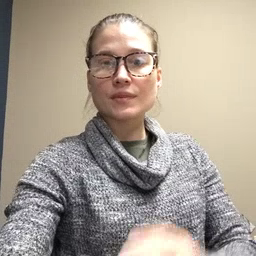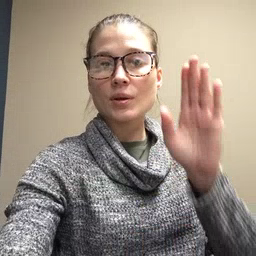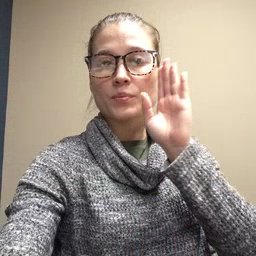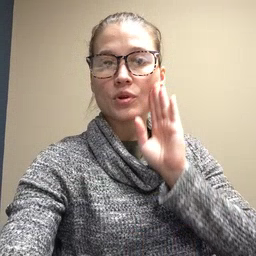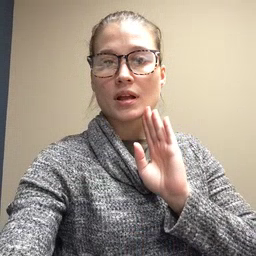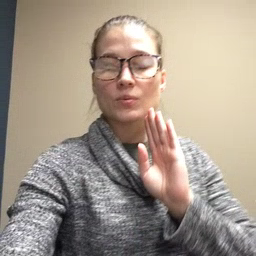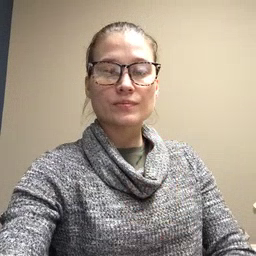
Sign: brown